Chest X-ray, PA view. Patient: 29 years old, sex F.
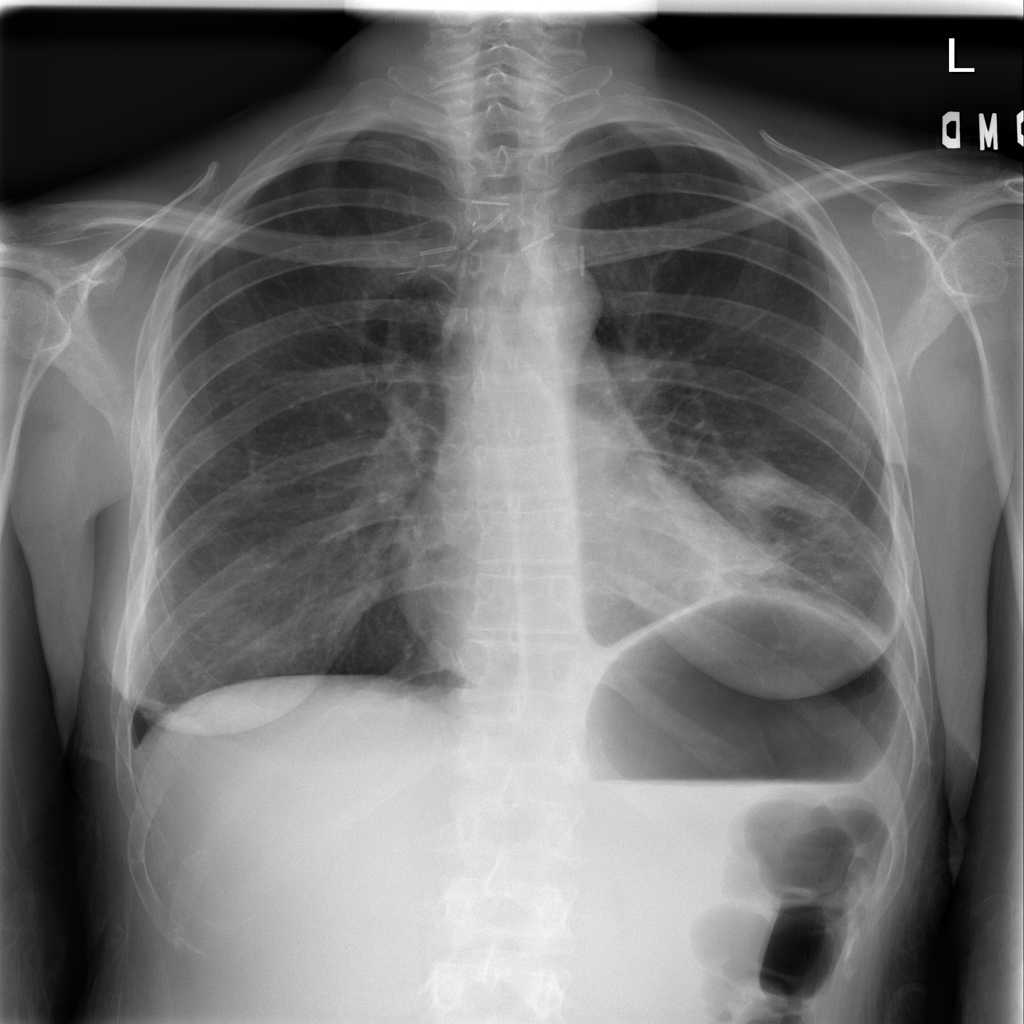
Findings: Atelectasis